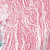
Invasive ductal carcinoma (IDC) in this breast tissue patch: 0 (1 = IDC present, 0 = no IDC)